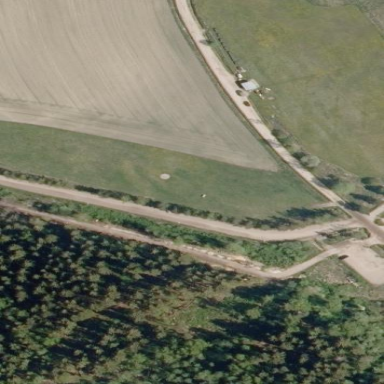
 designed for dog agility sport activities."